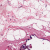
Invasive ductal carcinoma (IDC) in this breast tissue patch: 0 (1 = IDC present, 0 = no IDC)